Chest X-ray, PA view. Patient: 40 years old, sex M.
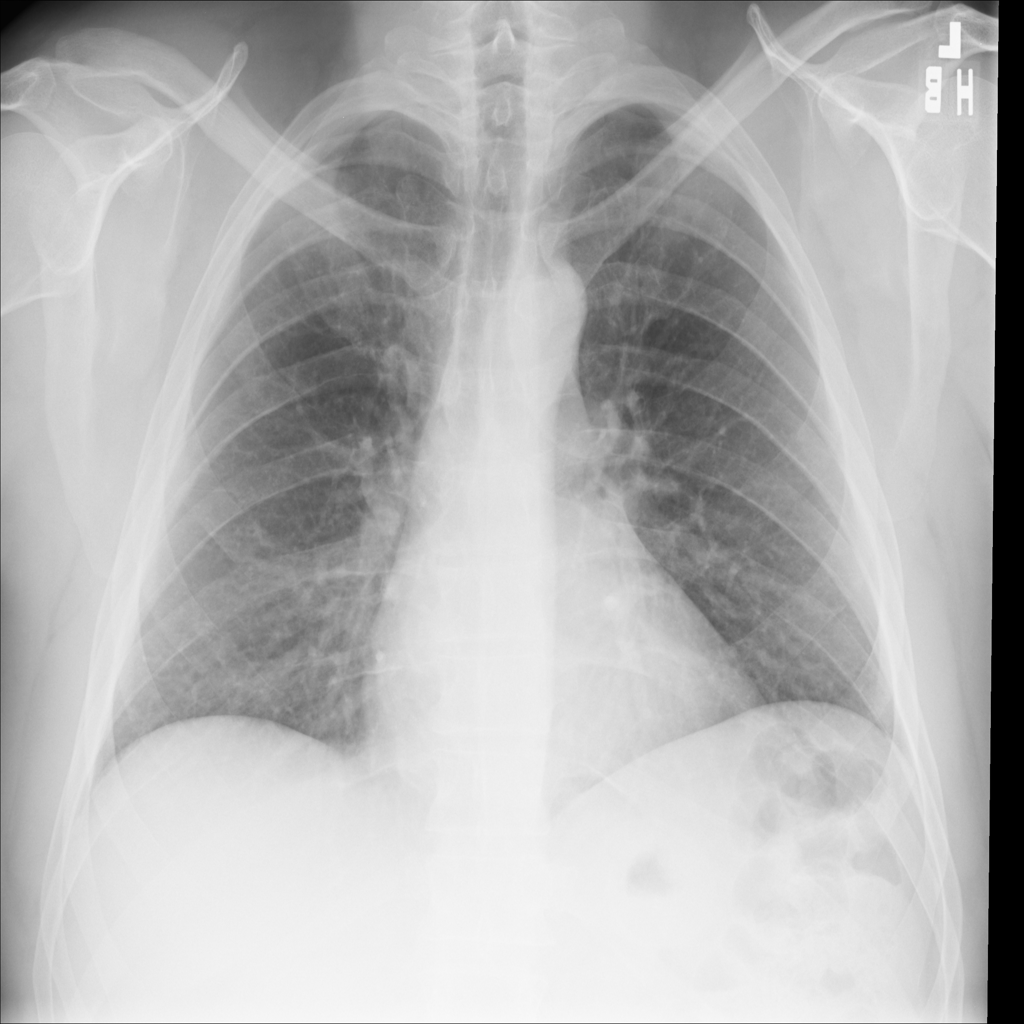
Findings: No Finding